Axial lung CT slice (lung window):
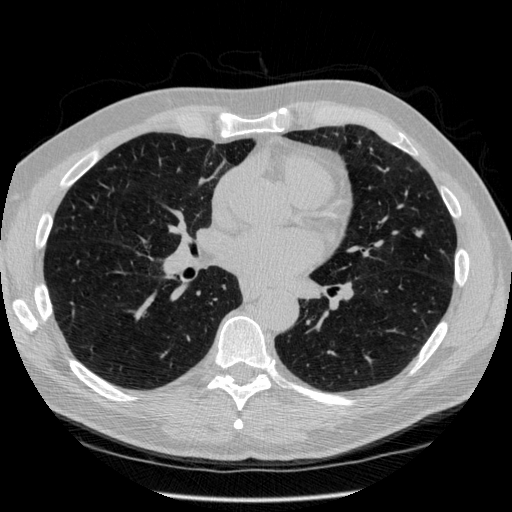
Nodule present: no